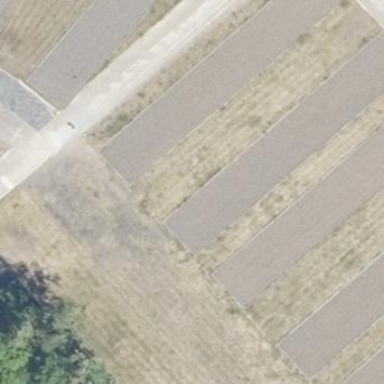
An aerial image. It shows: Historic barrack with gravel surface.